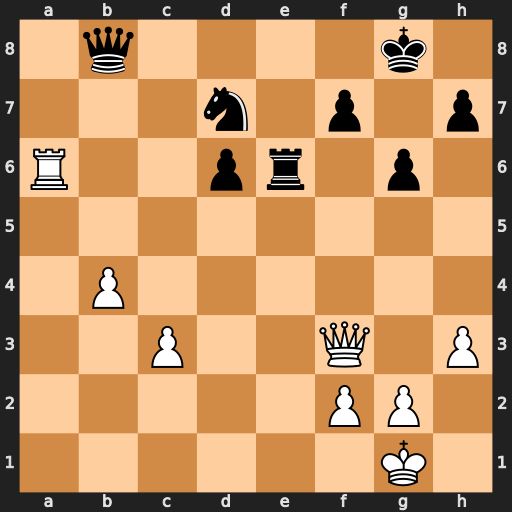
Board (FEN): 1q4k1/3n1p1p/R2pr1p1/8/1P6/2P2Q1P/5PP1/6K1
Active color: w
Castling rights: -
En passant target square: -
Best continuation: Ra8 Qf8 Rxf8+